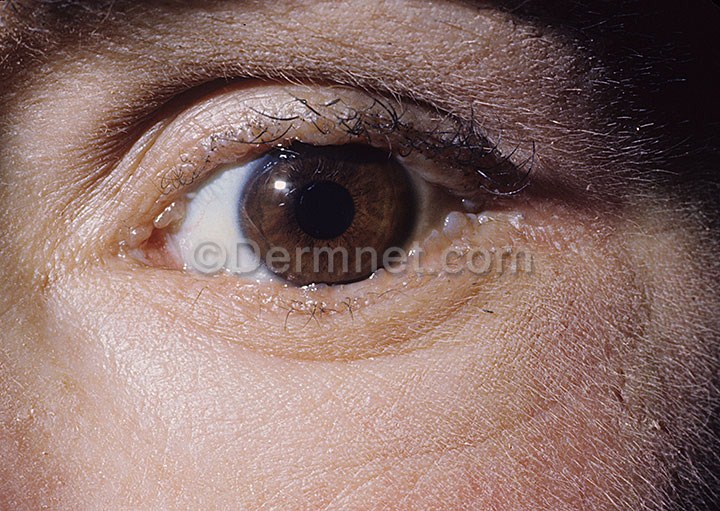
Disease: Systemic Disease